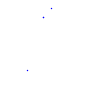
Particle: proton